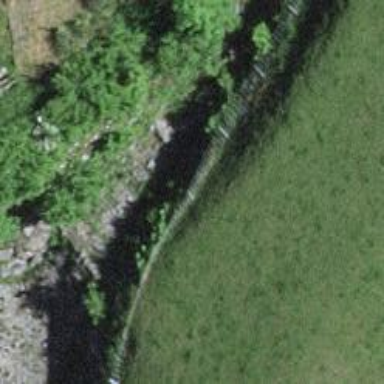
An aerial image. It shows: Retaining wall.